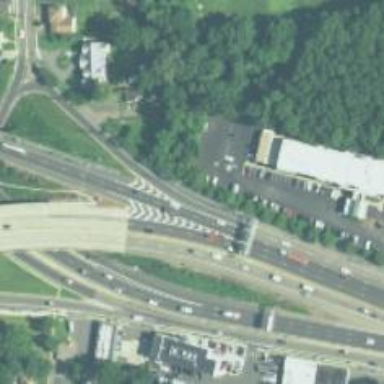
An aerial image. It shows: Trunk highway with expressway features.